Question: Hi guys I have a Main Navigation Controller and a Tab Bar Controller, I have 4 Viewcontrollers and everything works fine. Now I have to open a ViewController from a Button Push Segue, the problem is that the Tabbar disappears once I do that. Is there a simple solution to solve this issue?

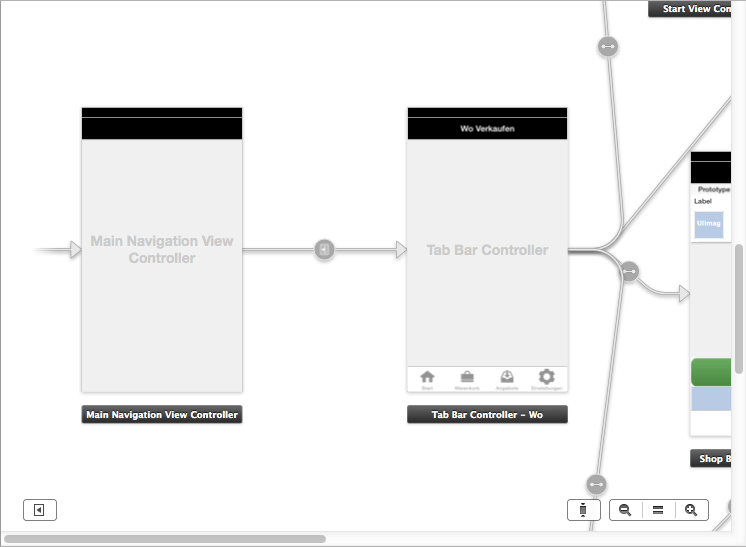
Answer: Make your 'TabBarController' as 'InitialViewController' and Embed your viewcontrollers with 'UINavigationController'. This will not hide your 'Tabbar' from bottom.